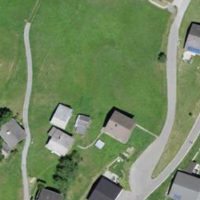
EUNIS habitat code: 24
Species observed at this site:
Trifolium pratense
Achillea millefolium
Salvia pratensis